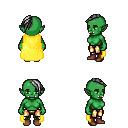
a pixel art fantasy rpg character, female body template, orc, green skin, yellow cape, gold greaves, gray long mohawk hairstyle, brown shoes, four views (front, back, left, right), 2x2 character sprite sheet, small pixel art, hard edges, no anti-aliasing